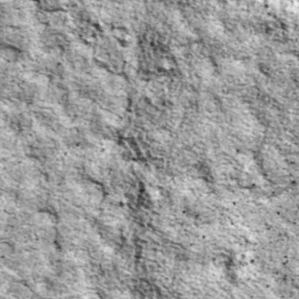
Label: non_frost